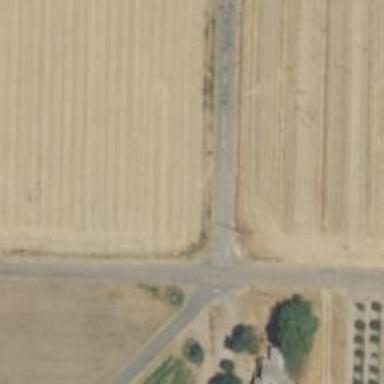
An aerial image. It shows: Road with stop sign.